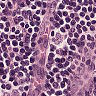
Metastatic tissue present: no